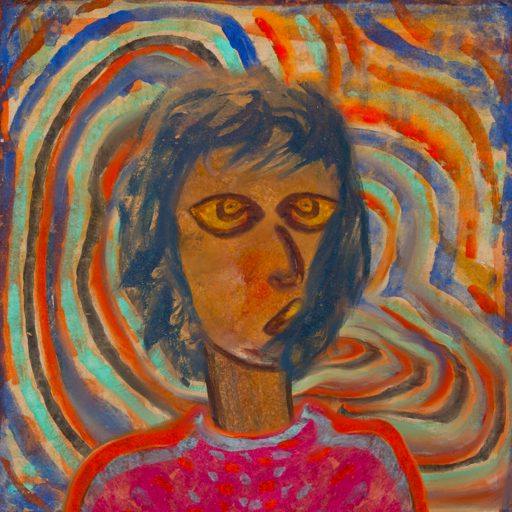
Background: Sisters, Head And Neck Side: Pipe, Face Side: Comrade, Bust: Sisters, Hair Side: In_The_Sun, Head Accessory: Blank, Second Necklace: Blank, Necklace: Blank, Baby: Blank